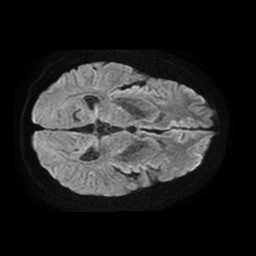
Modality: TRACE
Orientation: axial
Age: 55
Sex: male
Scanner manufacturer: philips
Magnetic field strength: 1.5 T
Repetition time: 4.268 s
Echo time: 0.1082 s